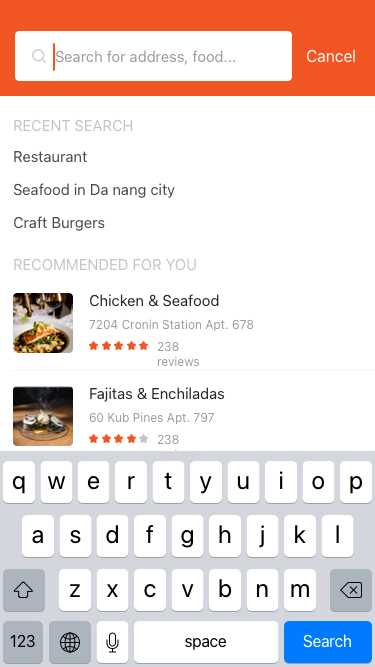
Text in this UI design:
Search for address, food...
Cancel
Recent search
Restaurant
Seafood in Da nang city
Craft Burgers
Recommended for you
238 reviews
Chicken & Seafood
7204 Cronin Station Apt. 678
238 reviews
Fajitas & Enchiladas
60 Kub Pines Apt. 797